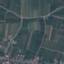
Land use / land cover: PermanentCrop